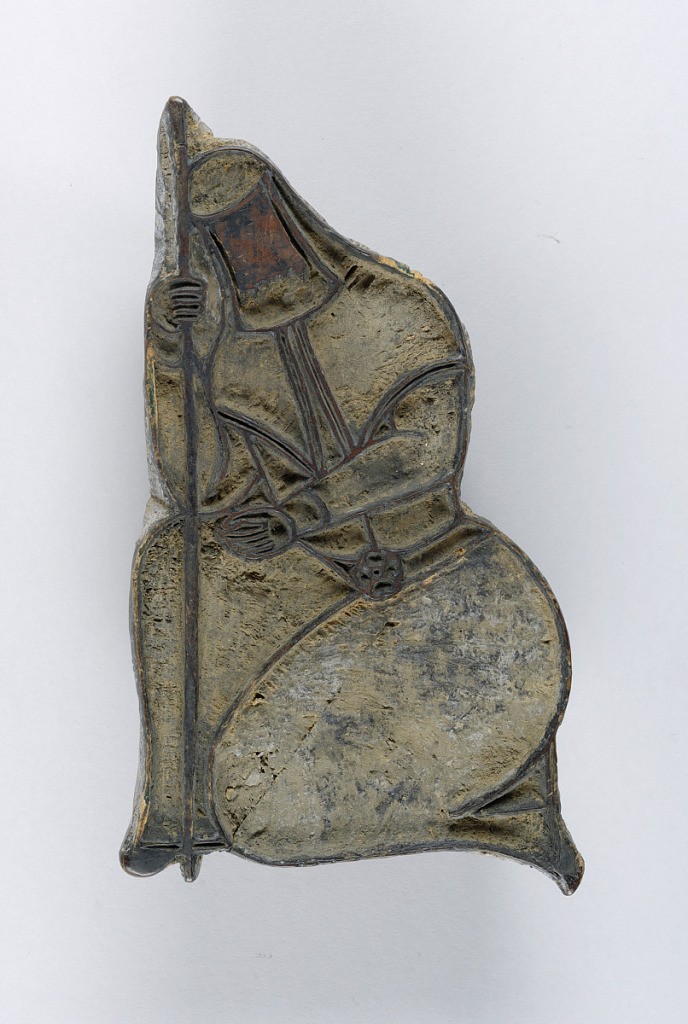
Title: Printing block
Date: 17th–18th century
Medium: wood
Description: Carved woodblock with a figure of a kneeling woman.